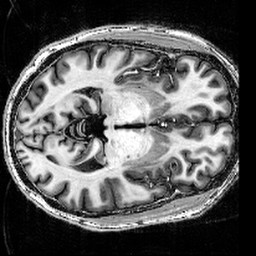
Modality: T1w
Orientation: axial
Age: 30
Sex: female
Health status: healthy
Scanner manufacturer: siemens
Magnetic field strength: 9.4 T
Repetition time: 6 s
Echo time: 0.0023 s